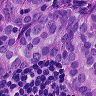
Metastatic tissue present: yes